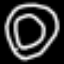
Label: donut